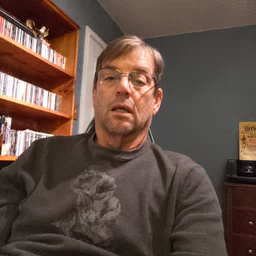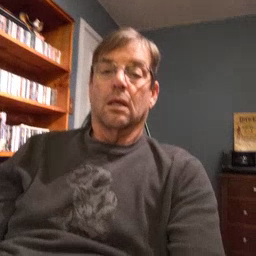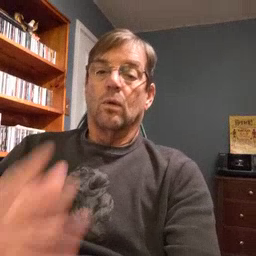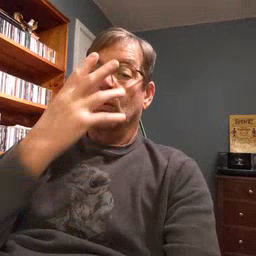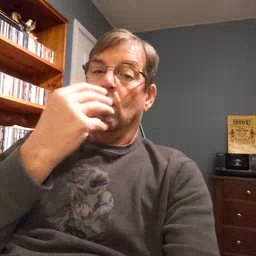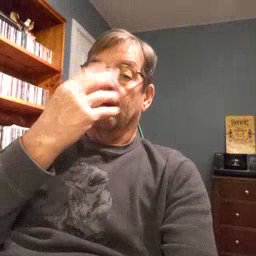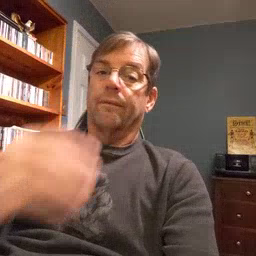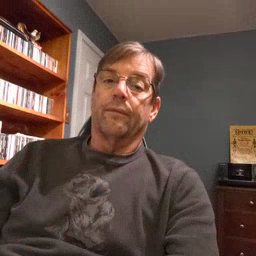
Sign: wolf